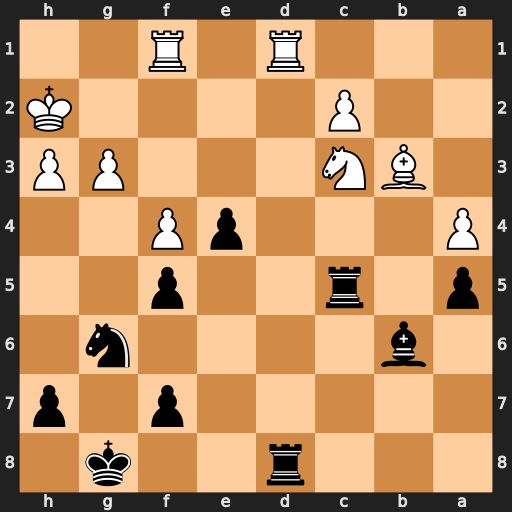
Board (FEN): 3r2k1/5p1p/1b4n1/p1r2p2/P3pP2/1BN3PP/2P4K/3R1R2
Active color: b
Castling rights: -
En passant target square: -
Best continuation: Rxc3 Rxd8+ Bxd8